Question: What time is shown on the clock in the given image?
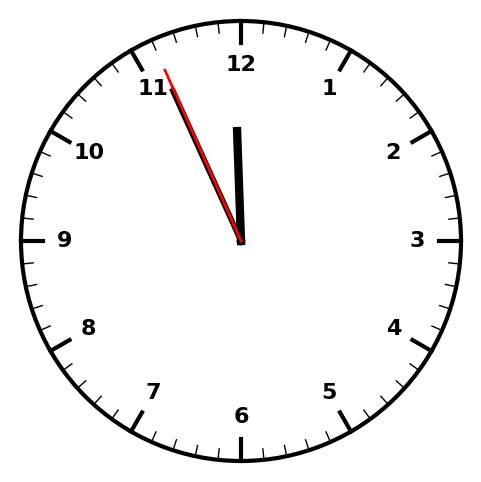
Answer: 11:55:56